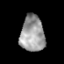
Tissue: prostate
Cell type: T cells
Senescence score: 0.3576
Nuclear area (px): 856
Mean DAPI intensity: 155.937